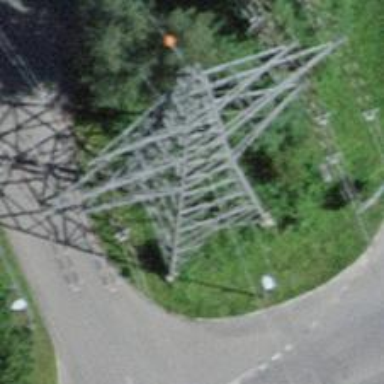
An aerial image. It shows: Power tower.